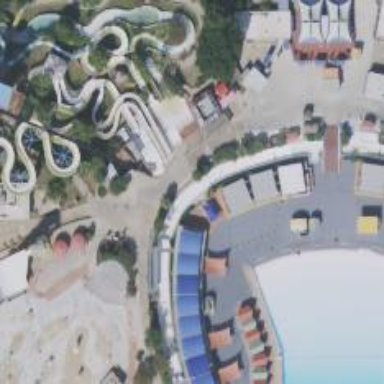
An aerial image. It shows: Water slide attraction.